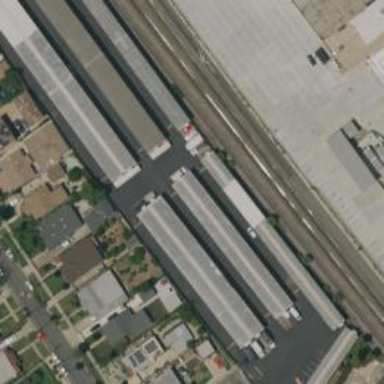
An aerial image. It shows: Warehouse building.